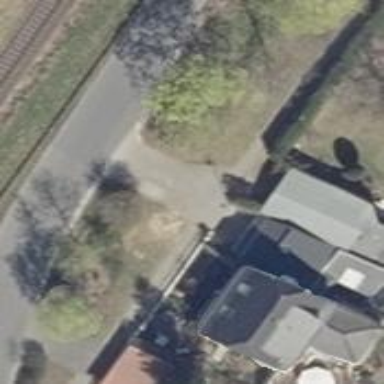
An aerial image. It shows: Sidewalk along the footway.